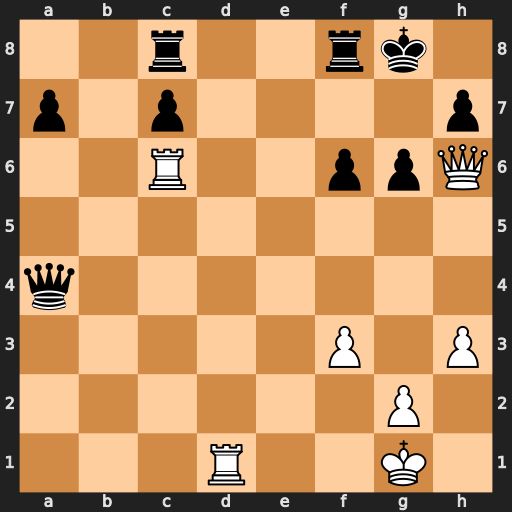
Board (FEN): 2r2rk1/p1p4p/2R2ppQ/8/q7/5P1P/6P1/3R2K1
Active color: w
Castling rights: -
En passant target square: -
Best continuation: Rd7 Rf7 Rxf7 Qd4+ Kh1 Kxf7 Qxh7+